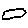
Label: cloud